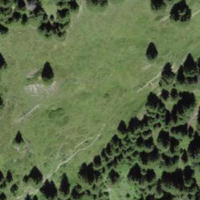
EUNIS habitat code: 25
Species observed at this site:
Calluna vulgaris
Gymnadenia rhellicani